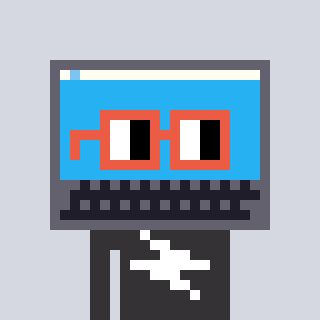
a pixel art character with square orange glasses, a laptop-shaped head and a grayscale-colored body on a cool background